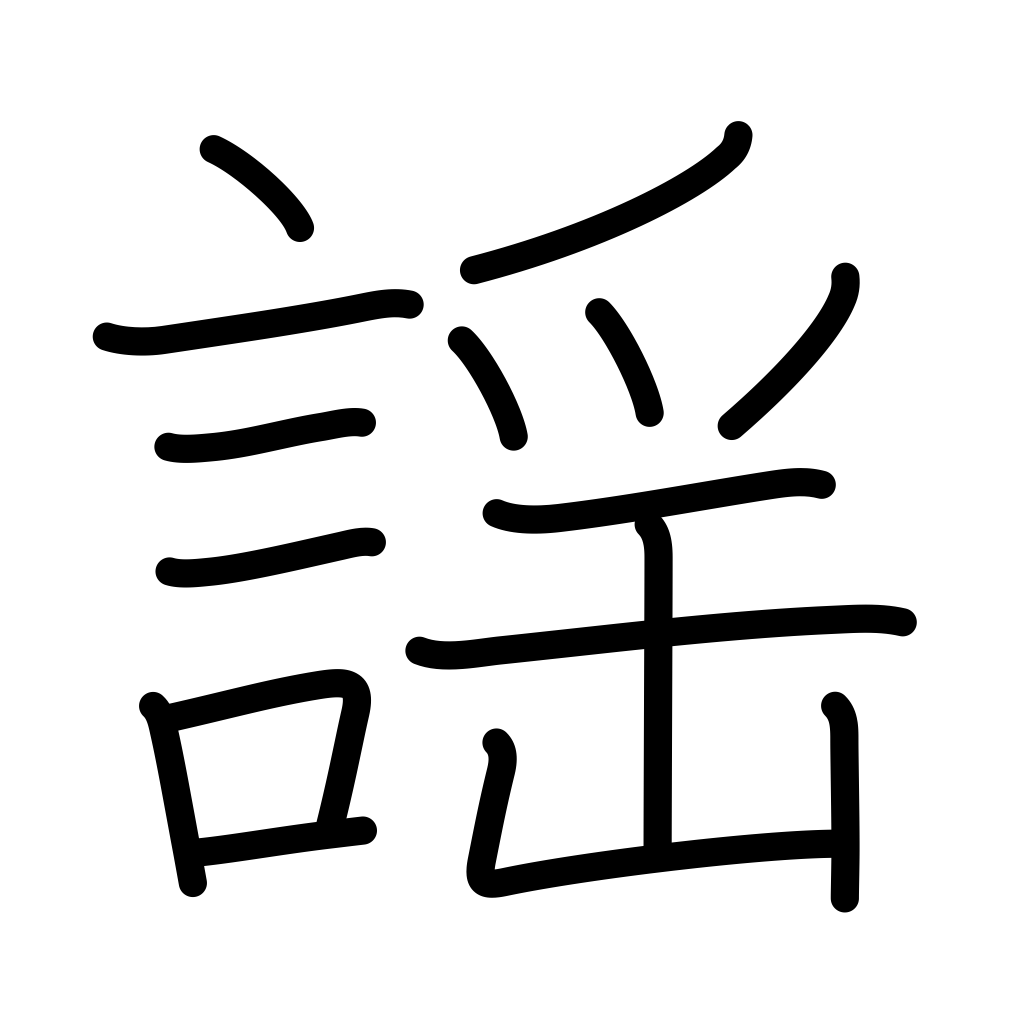
Meaning: song, sing, ballad, noh chanting